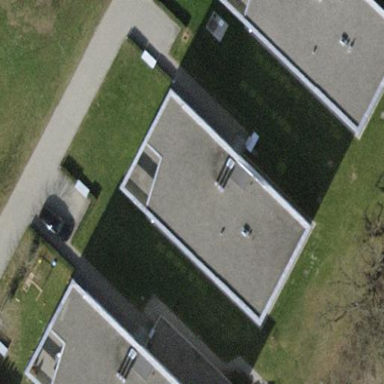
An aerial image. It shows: Apartment building with flat roof.